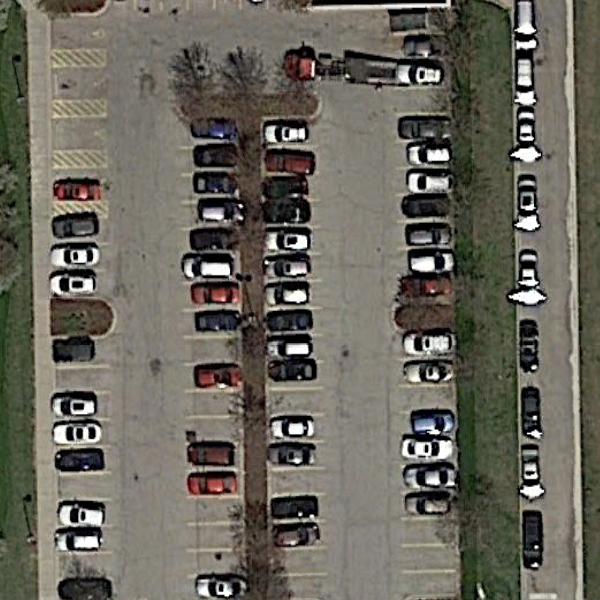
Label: Parking